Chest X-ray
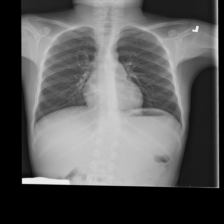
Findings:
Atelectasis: negative
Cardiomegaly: negative
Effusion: negative
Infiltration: negative
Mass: negative
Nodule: negative
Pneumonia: negative
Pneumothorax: negative
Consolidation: negative
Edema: negative
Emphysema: negative
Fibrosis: negative
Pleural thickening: negative
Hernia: negative